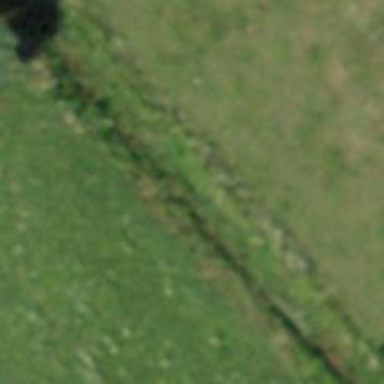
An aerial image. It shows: Ditch serving as waterway.